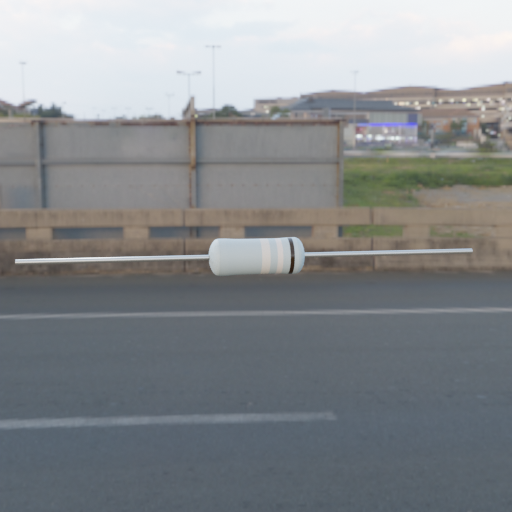
Resistor colour bands (in order): white, white, black